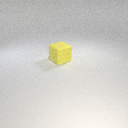
large yellow rubber cube